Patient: sex F, age 68
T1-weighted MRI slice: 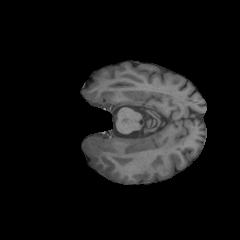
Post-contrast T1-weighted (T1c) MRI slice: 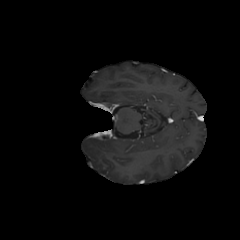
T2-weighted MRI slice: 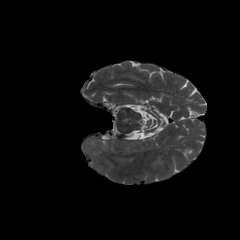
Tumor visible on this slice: yes
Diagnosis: Glioblastoma, IDH-wildtype
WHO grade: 4